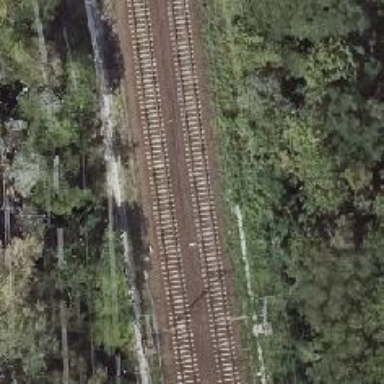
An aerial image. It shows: Railway signal.